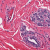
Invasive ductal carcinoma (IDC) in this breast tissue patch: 0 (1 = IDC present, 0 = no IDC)